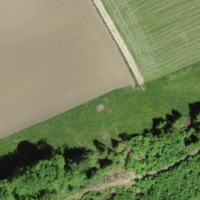
EUNIS habitat code: 41
Species observed at this site:
Tussilago farfara